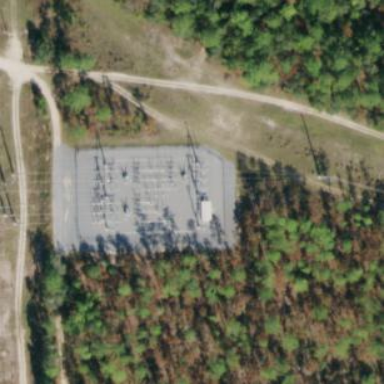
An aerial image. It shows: There is fence around switching substation.